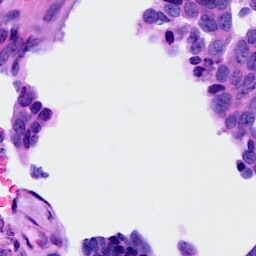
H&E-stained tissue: Ovarian